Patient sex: M
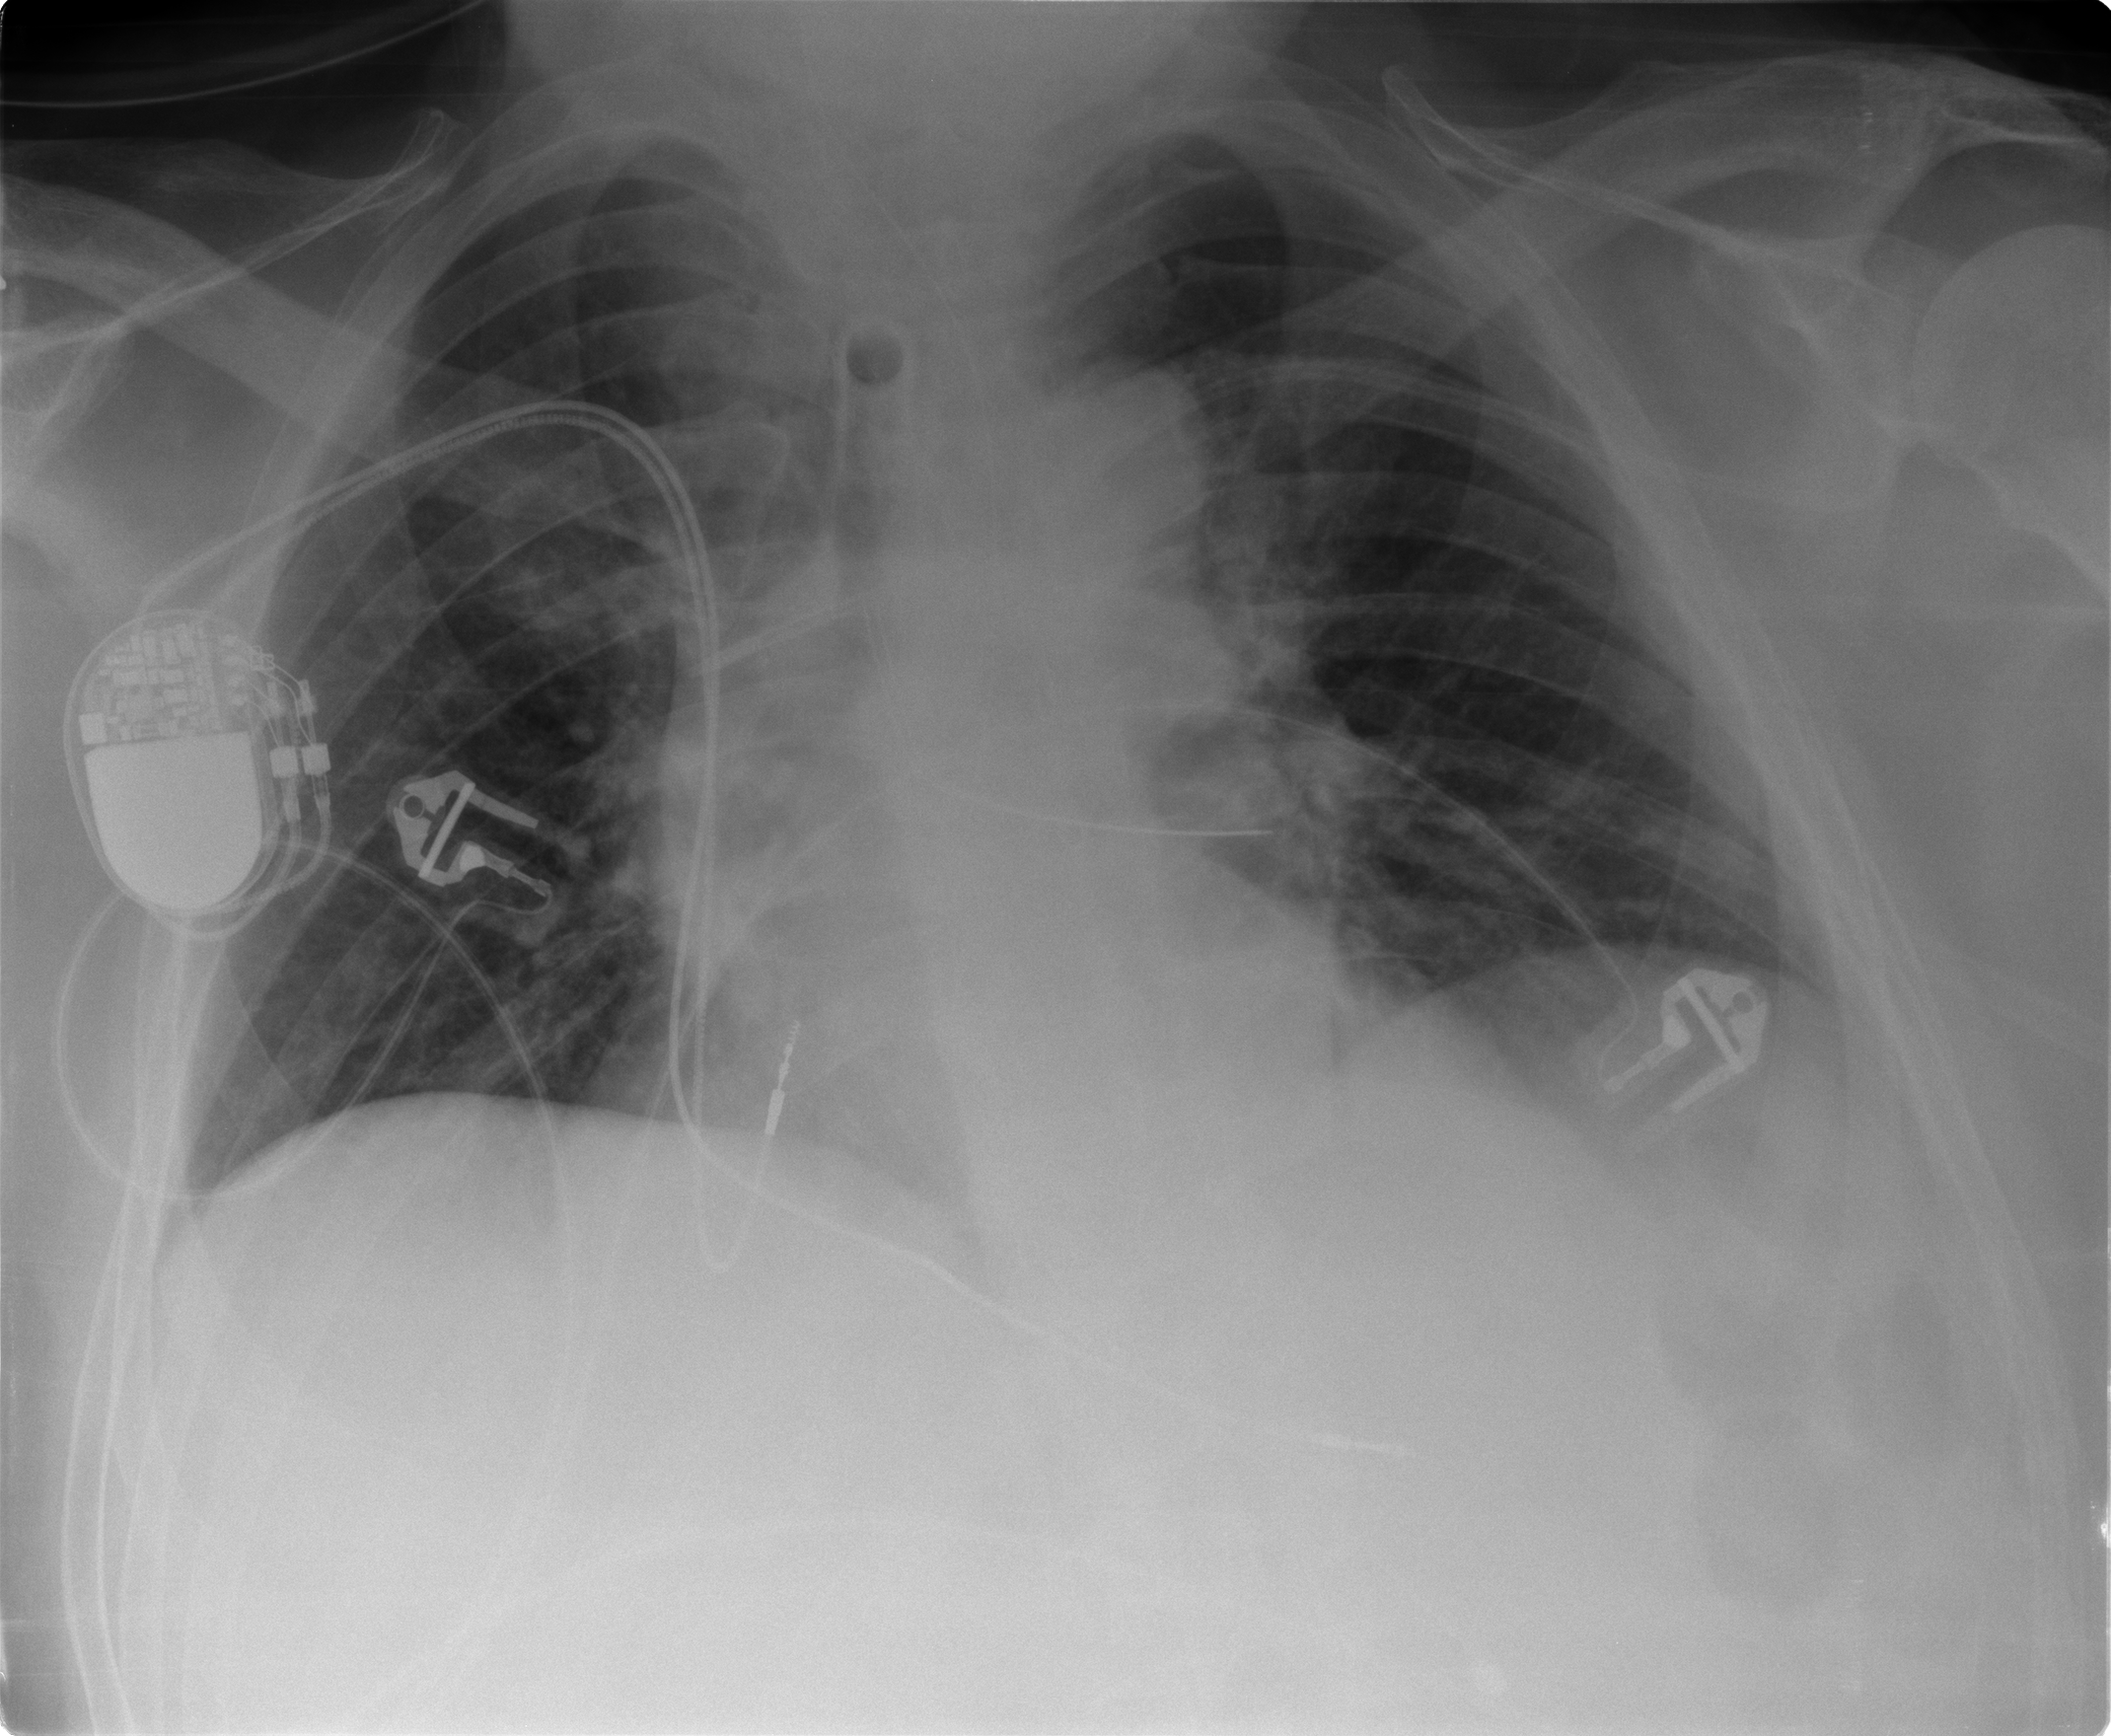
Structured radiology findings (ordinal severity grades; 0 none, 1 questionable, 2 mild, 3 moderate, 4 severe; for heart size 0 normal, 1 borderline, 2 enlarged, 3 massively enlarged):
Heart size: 1
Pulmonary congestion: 1
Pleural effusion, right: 0
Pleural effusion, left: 1
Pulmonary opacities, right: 0
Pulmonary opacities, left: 0
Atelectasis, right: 2
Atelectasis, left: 2